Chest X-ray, AP view. Patient: 65 years old, sex M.
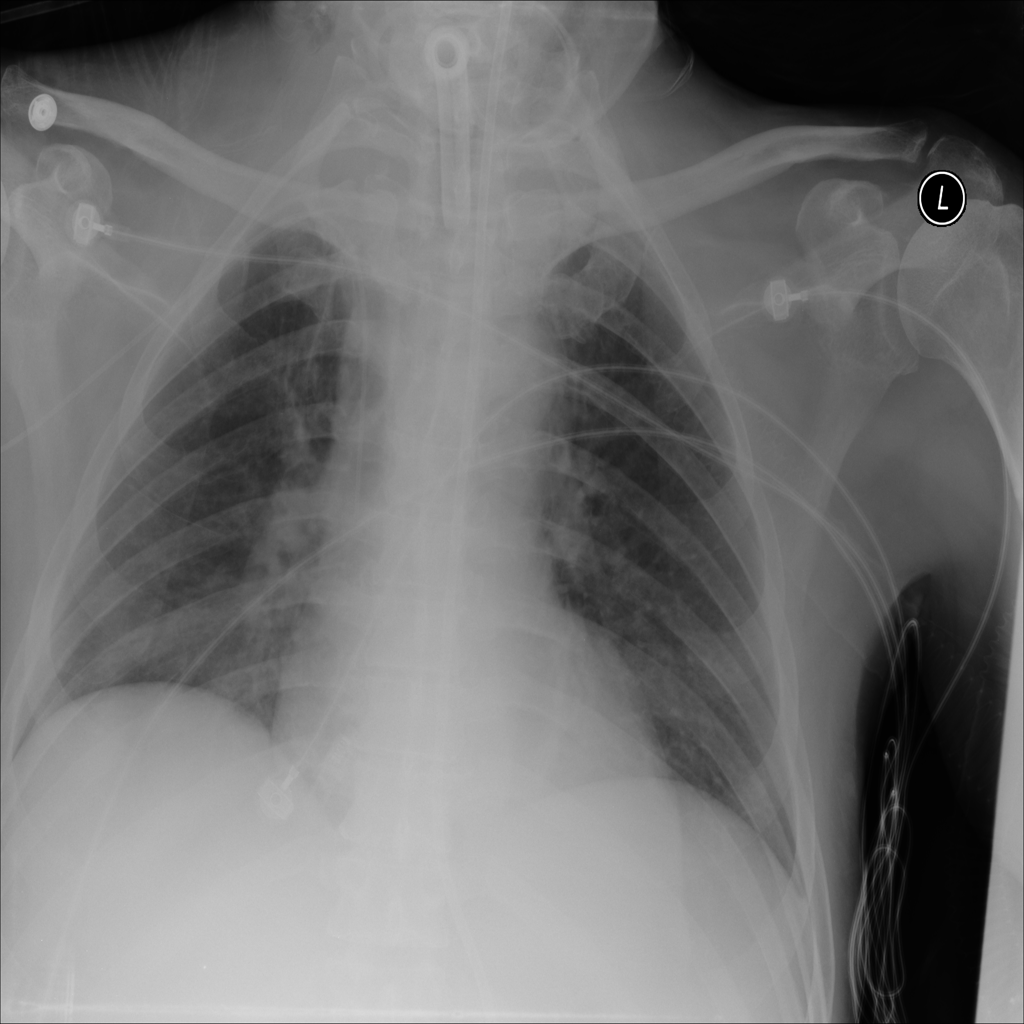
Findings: Pleural_Thickening